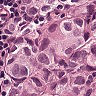
Metastatic tissue present: yes